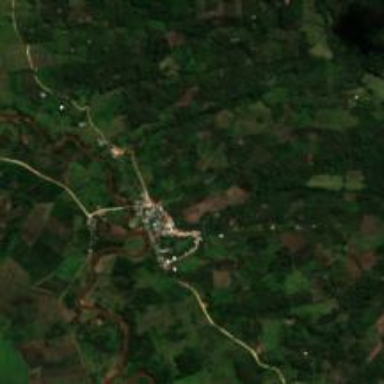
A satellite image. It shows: Small hamlet.